Question: I've only been writing code for a couple months and I'm still fairly newbie to a lot of techniques, but I'm working on a math training quiz for my 5 year old son. I've been trying to a few different "games" to play and challenge himself. I finished a time-trial yesterday, and a pattern match last week but now I'm stuck on the current game, which is a levels challenge. The player must answer 10 questions correctly to move to the next level (where the questions get harder).
I'm using a RecyclerView to create the questions. Each question is populated with random integers, and possible answers are selectable as RadioButtons.

So far I've been able to figure out how to add the formatting and update the ViewHolder, but now I'm stuck with trying to create a method in my Fragment to check for all questions answered. I believe that has to be done in the Fragment, since the Fragment is where I define how many questions to create and where the random numbers are generated and passed into the ArrayList that the Recycler Adapter uses to update the View Holder.
I hope that I'm explaining myself well enough, so my question is how can I check that all radiogroups meet the following parameters:
- -
Here is my Fragment Class:
'''
public class FragmentLevelChallenge extends Fragment{
public static final String TAG = "LevelChallengeFragment";
RecyclerView recyclerView;
RVAdapterMulti adapterMulti;
private List<multiquestion> QuestionsMulti;
int firstDig;
int secondDig;
int correctAnswer;
int incorrectOne;
int incorrectTwo;
int incorrectThree;
int thisPosition;
int selectedAnswers;
int questionsAnswered;
//levelChallenge defines the current challenge level
int levelChallenge;
int maxBound = 10;
int minBound = 1;
int adjustBound = 1;
RadioGroup radioGroupRecycler;
public static FragmentLevelChallenge newInstance() {
FragmentLevelChallenge fragment = new FragmentLevelChallenge();
return fragment;
}
@Override
public void onCreate (Bundle savedInstanceState) {super.onCreate(savedInstanceState);}
@Override
public View onCreateView(LayoutInflater inflater, ViewGroup container, Bundle savedInstanceState) {
View view = inflater.inflate(R.layout.fragment_level_challenge, container, false);
levelChallenge = 1;
QuestionsMulti = new ArrayList<>();
recyclerView = view.findViewById(R.id.recycler_view_display_multi);
radioGroupRecycler = view.findViewById(R.id.radio_group_multi);
LinearLayoutManager layoutManager = new LinearLayoutManager(view.getContext());
recyclerView.setLayoutManager(layoutManager);
TextView levelsText = view.findViewById(R.id.level_challenge);
levelsText.setOnClickListener(new View.OnClickListener() {
@Override
public void onClick(View v) {
}
});
initializeRecyclerAdapter();
createQuestionBatch();
return view;
}
private void createQuestionBatch() {
//Integer values to define the minimum, maximum and adjustment for random integers
if (selectedAnswers == 5) {
levelChallenge++;
}
//Checks the current level to determine the boundaries for difficulty of random integers
switch (levelChallenge) {
case 1: //If level 1 (bounds 10,1,1)
maxBound = 10;
minBound = 1;
adjustBound = 1;
break;
case 2: //If level 2 (bounds 20,1,4)
maxBound = 20;
minBound = 1;
adjustBound = 4;
break;
case 3: //If level 3 (bounds 25,10,5)
maxBound = 25;
minBound = 10;
adjustBound = 5;
break;
case 4: //If level 4 (bounds 30,10,7)
maxBound = 30;
minBound = 10;
adjustBound = 7;
break;
case 5: //If level 5 (bounds 50,10,9)
maxBound = 50;
minBound = 10;
adjustBound = 9;
break;
case 6: //If level 6 (bounds 75,10,15)
maxBound = 75;
minBound = 10;
adjustBound = 15;
break;
case 7: //If level 7 (bounds 100,10,18)
maxBound = 100;
minBound = 10;
adjustBound = 18;
break;
//If level 8 (bounds random integers?)
}
//Creates the random integers for math functions
int questionsToFillRecycler = 5;
for (int i = 0; i < questionsToFillRecycler; i++) {
final Random r = new Random();
Random position = new Random();
thisPosition = position.nextInt(4 - 1) + 1;
//Creates the array list for incorrect answers
firstDig = r.nextInt(maxBound - minBound) + adjustBound;
secondDig = r.nextInt(maxBound - minBound) + adjustBound;
if (firstDig < secondDig) {
correctAnswer = secondDig - firstDig;
incorrectOne = secondDig - firstDig - 1;
incorrectTwo = secondDig - firstDig + 2;
incorrectThree = (secondDig + firstDig) - 2;
} else {
correctAnswer = firstDig + secondDig;
incorrectOne = secondDig + firstDig - 2;
incorrectTwo = secondDig + firstDig + 1;
incorrectThree = (firstDig - secondDig) + 3;
}
//Convert integer to string values
String firstNumber = String.valueOf(firstDig);
String secondNumber = String.valueOf(secondDig);
String firstIncorrect = String.valueOf(incorrectOne);
String secondIncorrect = String.valueOf(incorrectTwo);
String thirdIncorrect = String.valueOf(incorrectThree);
String correct = String.valueOf(correctAnswer);
List<String> answers = new Vector<>();
answers.add(correct);
answers.add(firstIncorrect);
answers.add(secondIncorrect);
answers.add(thirdIncorrect);
Collections.shuffle(answers);
if (firstDig < secondDig) {
//Checks if 1st integer is less than 2nd integer
QuestionsMulti.add(new multiquestion(secondNumber, firstNumber, answers.get(0), "-", answers.get(1), answers.get(2), answers.get(3)));
} else if (firstDig > secondDig) {
//Checks if 1st integer is greater than 2nd integer
QuestionsMulti.add(new multiquestion(secondNumber, firstNumber, answers.get(0), "+", answers.get(1), answers.get(2), answers.get(3)));
} else {
//Checks if 1st integer is greater than 2nd integer
QuestionsMulti.add(new multiquestion(secondNumber, firstNumber, answers.get(0), "+", answers.get(1), answers.get(2), answers.get(3)));
}
//Updates the RecyclerView Adapter
adapterMulti.notifyDataSetChanged();
}
}
private void initializeRecyclerAdapter() {
adapterMulti = new RVAdapterMulti(QuestionsMulti);
recyclerView.setAdapter(adapterMulti);
}
}
'''
And here is my RecyclerAdapter:
'''
public class RVAdapterMulti extends RecyclerView.Adapter<RVAdapterMulti.ViewHolder> {
private static String TAG = "RadioMultiAdapter";
private LayoutInflater inflater;
private List<multiquestion> QuestionsMulti;
private int questionsAnswered;
private AdapterView.OnItemSelectedListener onSelect;
public RVAdapterMulti(List<multiquestion> QuestionMulti) {
this.QuestionsMulti = QuestionMulti;
}
@Override
public ViewHolder onCreateViewHolder(ViewGroup parent, int viewType) {
View view = LayoutInflater.from(parent.getContext()).inflate(R.layout.recycler_item_multi, parent, false);
return new ViewHolder(view);
}
@Override
public void onBindViewHolder(ViewHolder holder, final int position) {
multiquestion currentQuestion = QuestionsMulti.get(position);
holder.setFirstDigit(currentQuestion.firstNumber);
holder.setSecondDigit(currentQuestion.secondNumber);
holder.setMathFunction(currentQuestion.mathFunc);
holder.setOptions(currentQuestion, position);
}
@Override
public int getItemCount() {
if (QuestionsMulti == null) {
return 0;
} else {
return QuestionsMulti.size();
}
}
class ViewHolder extends RecyclerView.ViewHolder {
private LinearLayout linearLayoutContainer;
private TextView firstDigitView;
private TextView secondDigitView;
private TextView mathFunctionView;
private TextView mathAnswerView;
private RadioGroup radioGroupOptions;
private RadioButton radioButtonOne, radioButtonTwo;
private RadioButton radioButtonThree, radioButtonFour;
public ViewHolder(View itemView) {
super(itemView);
firstDigitView = itemView.findViewById(R.id.first_digit);
secondDigitView = itemView.findViewById(R.id.second_digit);
mathFunctionView = itemView.findViewById(R.id.math_function);
mathAnswerView = itemView.findViewById(R.id.math_answer);
radioGroupOptions = itemView.findViewById(R.id.radio_group_multi);
radioButtonOne = itemView.findViewById(R.id.radio_button_one);
radioButtonTwo = itemView.findViewById(R.id.radio_button_two);
radioButtonThree = itemView.findViewById(R.id.radio_button_three);
radioButtonFour = itemView.findViewById(R.id.radio_button_four);
}
public void setFirstDigit(String firstDigit) {
firstDigitView.setText(firstDigit);
}
public void setSecondDigit(String secondDigit) {
secondDigitView.setText(secondDigit);
}
public void setMathFunction(String mathFunction) {
mathFunctionView.setText(mathFunction);
}
public void setOptions(final multiquestion question, int position) {
radioGroupOptions.setTag(position);
radioButtonOne.setText(question.correct);
radioButtonTwo.setText(question.incorrectOne);
radioButtonThree.setText(question.incorrectTwo);
radioButtonFour.setText(question.incorrectThree);
if (question.mathFunc.equals("+")) {
question.correctSolution = Integer.parseInt(question.firstNumber) + Integer.parseInt(question.secondNumber);
} else {
question.correctSolution = Integer.parseInt(question.firstNumber) - Integer.parseInt(question.secondNumber);
}
if(question.isAnswered) {
radioGroupOptions.check(question.checkedId);
} else {
radioGroupOptions.check(-1);
}
radioGroupOptions.setOnCheckedChangeListener(new RadioGroup.OnCheckedChangeListener() {
@Override
public void onCheckedChanged(RadioGroup group, int checkedId) {
int pos = (int) group.getTag();
multiquestion que = QuestionsMulti.get(pos);
que.isAnswered = true;
que.checkedId = checkedId;
radioGroupOptions.setClickable(false);
radioButtonOne.setClickable(false);
radioButtonTwo.setClickable(false);
radioButtonThree.setClickable(false);
radioButtonFour.setClickable(false);
questionsAnswered = questionsAnswered + 1;
mathAnswerView.setText(String.valueOf(question.correctSolution));
String radioOneText = String.valueOf(radioButtonOne.getText());
String radioTwoText = String.valueOf(radioButtonTwo.getText());
String radioThreeText = String.valueOf(radioButtonThree.getText());
String radioFourText = String.valueOf(radioButtonFour.getText());
switch (que.checkedId) {
case R.id.radio_button_one:
if(radioOneText.equals(String.valueOf(question.correctSolution))) {
mathAnswerView.setTextColor(group.getResources().getColor(R.color.colorCorrect));
} else {
mathAnswerView.setTextColor(group.getResources().getColor(R.color.colorIncorrect));
}
break;
case R.id.radio_button_two:
if(radioTwoText.equals(String.valueOf(question.correctSolution))) {
mathAnswerView.setTextColor(group.getResources().getColor(R.color.colorCorrect));
} else {
mathAnswerView.setTextColor(group.getResources().getColor(R.color.colorIncorrect));
}
break;
case R.id.radio_button_three:
if(radioThreeText.equals(String.valueOf(question.correctSolution))) {
mathAnswerView.setTextColor(group.getResources().getColor(R.color.colorCorrect));
} else {
mathAnswerView.setTextColor(group.getResources().getColor(R.color.colorIncorrect));
}
break;
case R.id.radio_button_four:
if(radioFourText.equals(String.valueOf(question.correctSolution))) {
mathAnswerView.setTextColor(group.getResources().getColor(R.color.colorCorrect));
} else {
mathAnswerView.setTextColor(group.getResources().getColor(R.color.colorIncorrect));
}
break;
}
}
});
}
}
}
'''
Any help would be greatly appreciated.
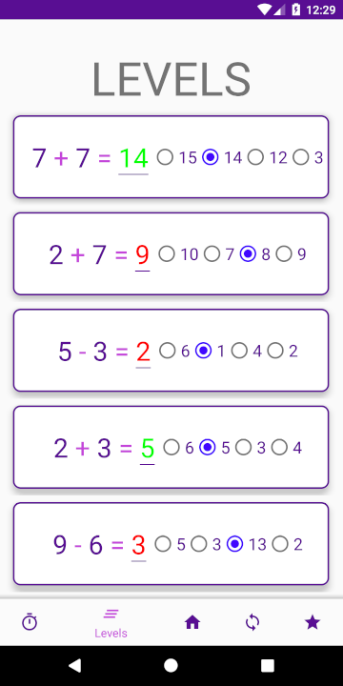
Answer: The easiest way will be to keep track of correct answers in your 'QuestionMulti' list (you should refactor that to camel case by convention). Add an attribute to your 'multiquestion' (should be 'MultiQuestion') class called 'answeredCorrectly' with a default value of 'false'.
Then every time 'onCheckChanged' is called, set the value at that position in the list and also loop through the list to check if every answer is correct.